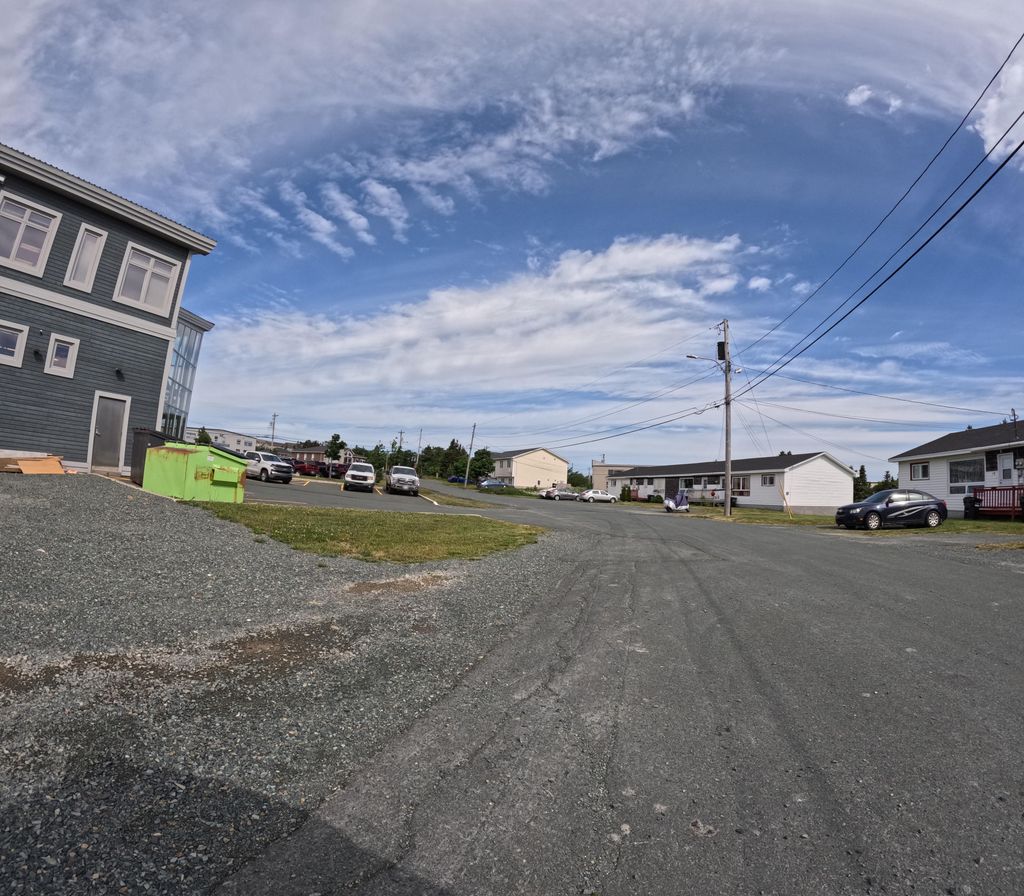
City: st_johns